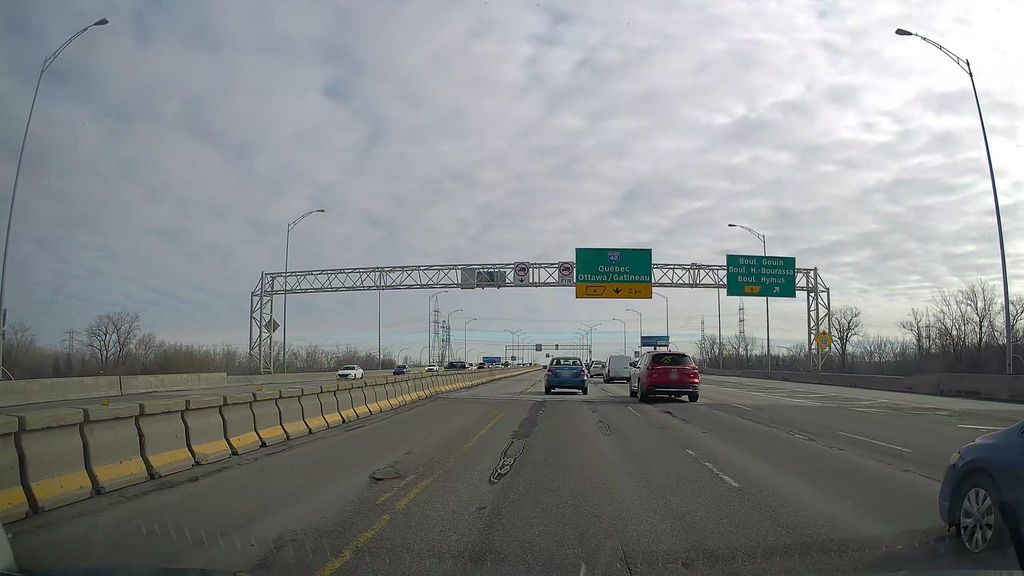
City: montreal